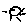
Label: sun